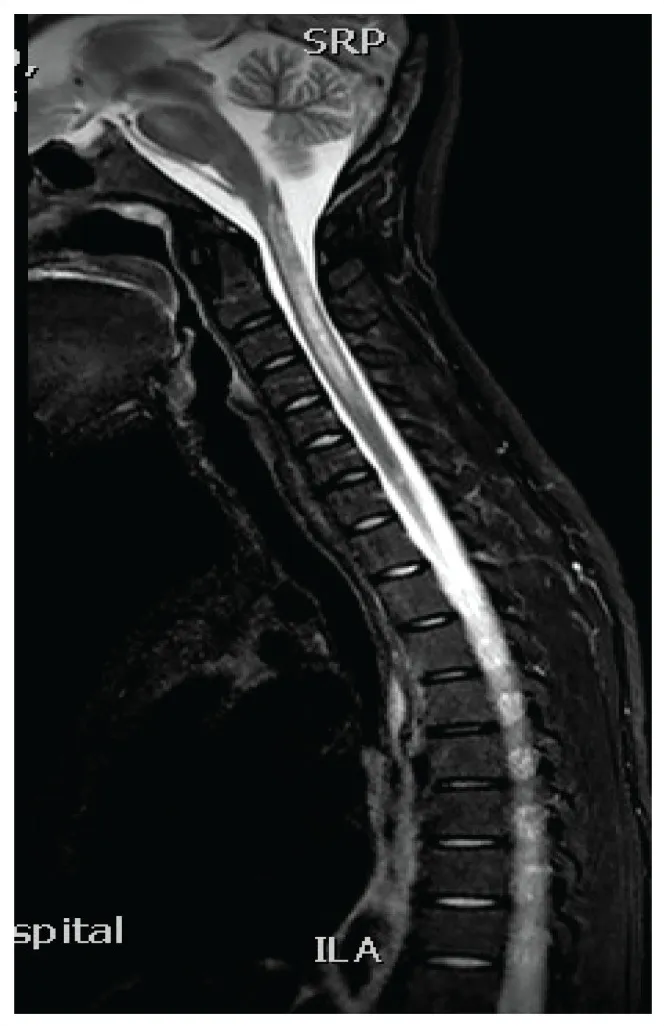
Sagittal short TI inversion recovery magnetic resonance images demonstrating longitudinally extensive spinal cord lesion.
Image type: radiology (mri)